Question: I'm following this guide:
<URL>, and got up to the part "Request Location Updates."
I created the class that they gave, and took care of all but one error.
This is where my error is. It is associated with performing setResultCallback().

The caption reads: Class 'Anonymous class derived from ResultCallback' must either be declared abstract or implement abstract method 'onResult(R)' in 'ResultCallback.'
I'm wondering why I get it. Maybe I'm missing something?
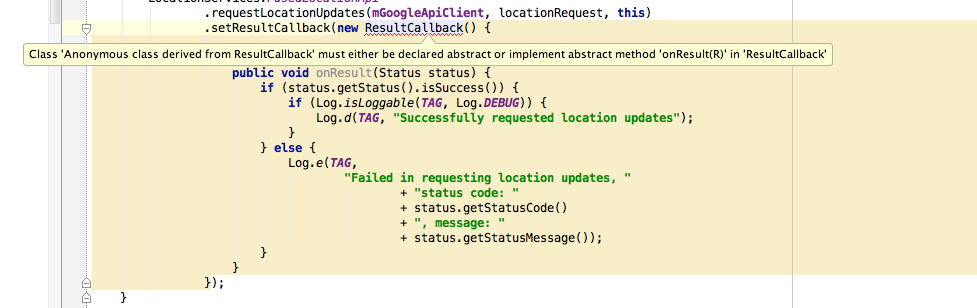
Answer: The example is missing :
'''
.setResultCallback(new ResultCallback<Status>() {
'''